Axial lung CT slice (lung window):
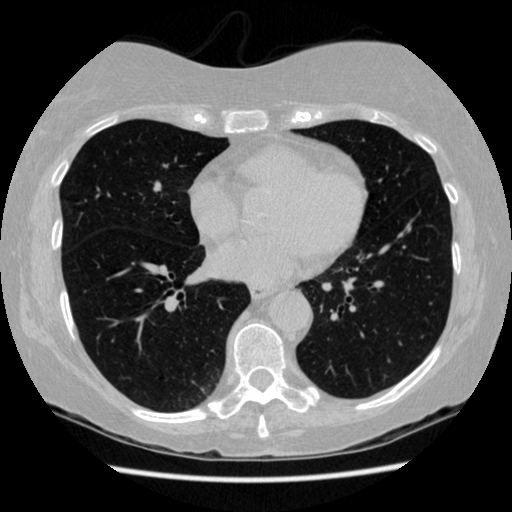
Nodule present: no